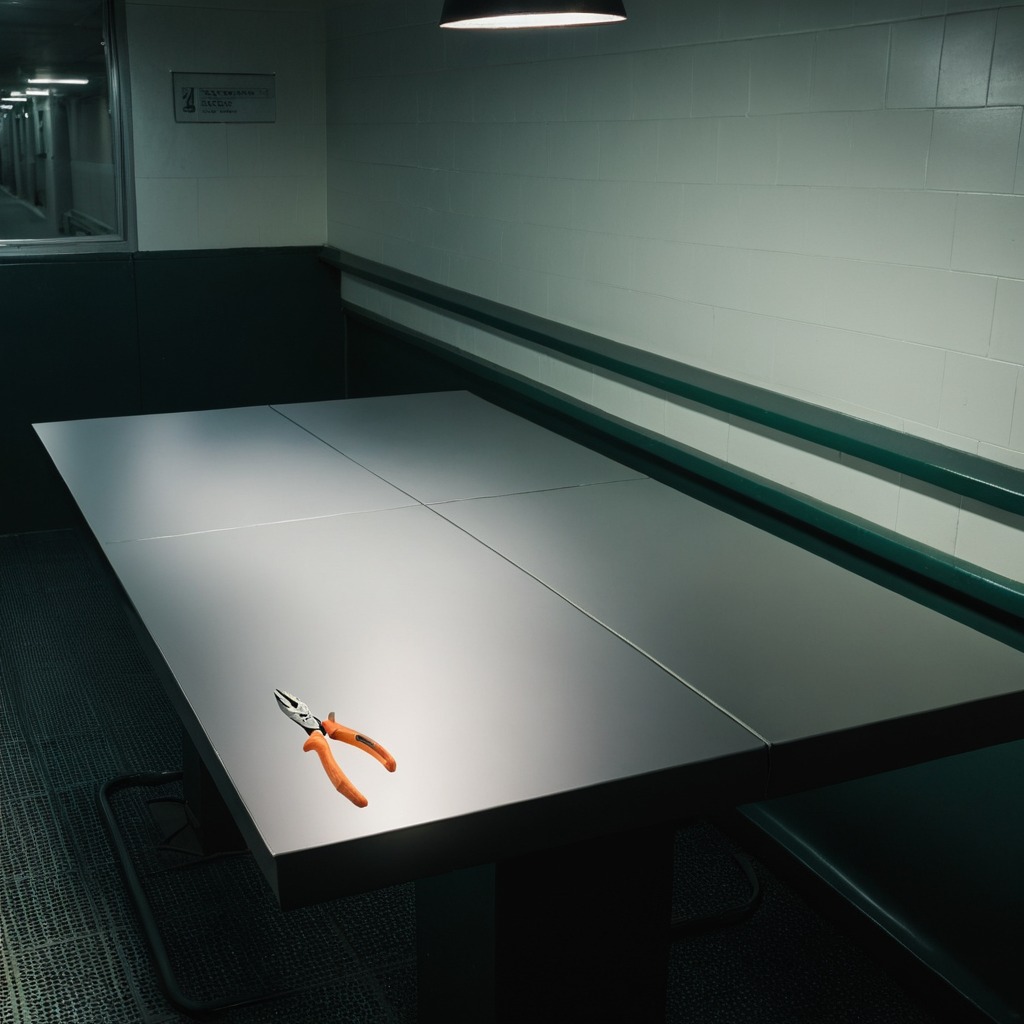
A plier is lying on a clean empty table in a railway signal maintenance room lit by harsh overhead fluorescents.